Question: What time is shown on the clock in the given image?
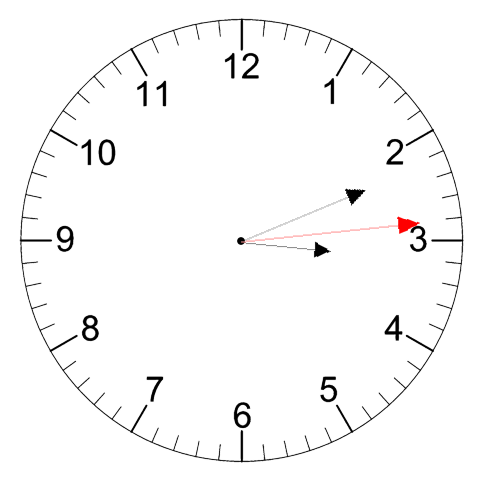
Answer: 03:11:14